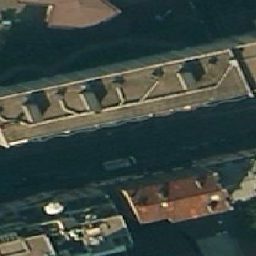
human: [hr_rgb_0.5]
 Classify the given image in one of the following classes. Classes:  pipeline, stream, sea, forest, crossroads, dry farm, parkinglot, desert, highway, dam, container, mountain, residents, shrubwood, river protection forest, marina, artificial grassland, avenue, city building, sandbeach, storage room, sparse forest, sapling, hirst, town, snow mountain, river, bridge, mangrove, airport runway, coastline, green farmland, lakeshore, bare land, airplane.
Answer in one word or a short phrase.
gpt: city building